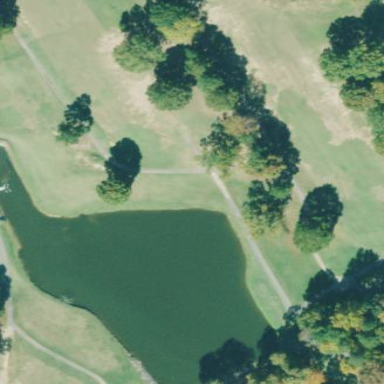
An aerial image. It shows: Golf fairway surrounded by grass.